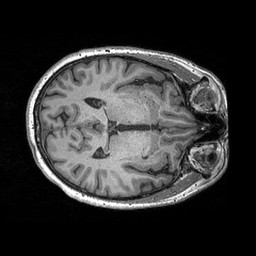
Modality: T1w
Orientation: axial
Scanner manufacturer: siemens
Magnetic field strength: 3 T
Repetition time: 2.3 s
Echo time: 0.00298 s